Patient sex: F
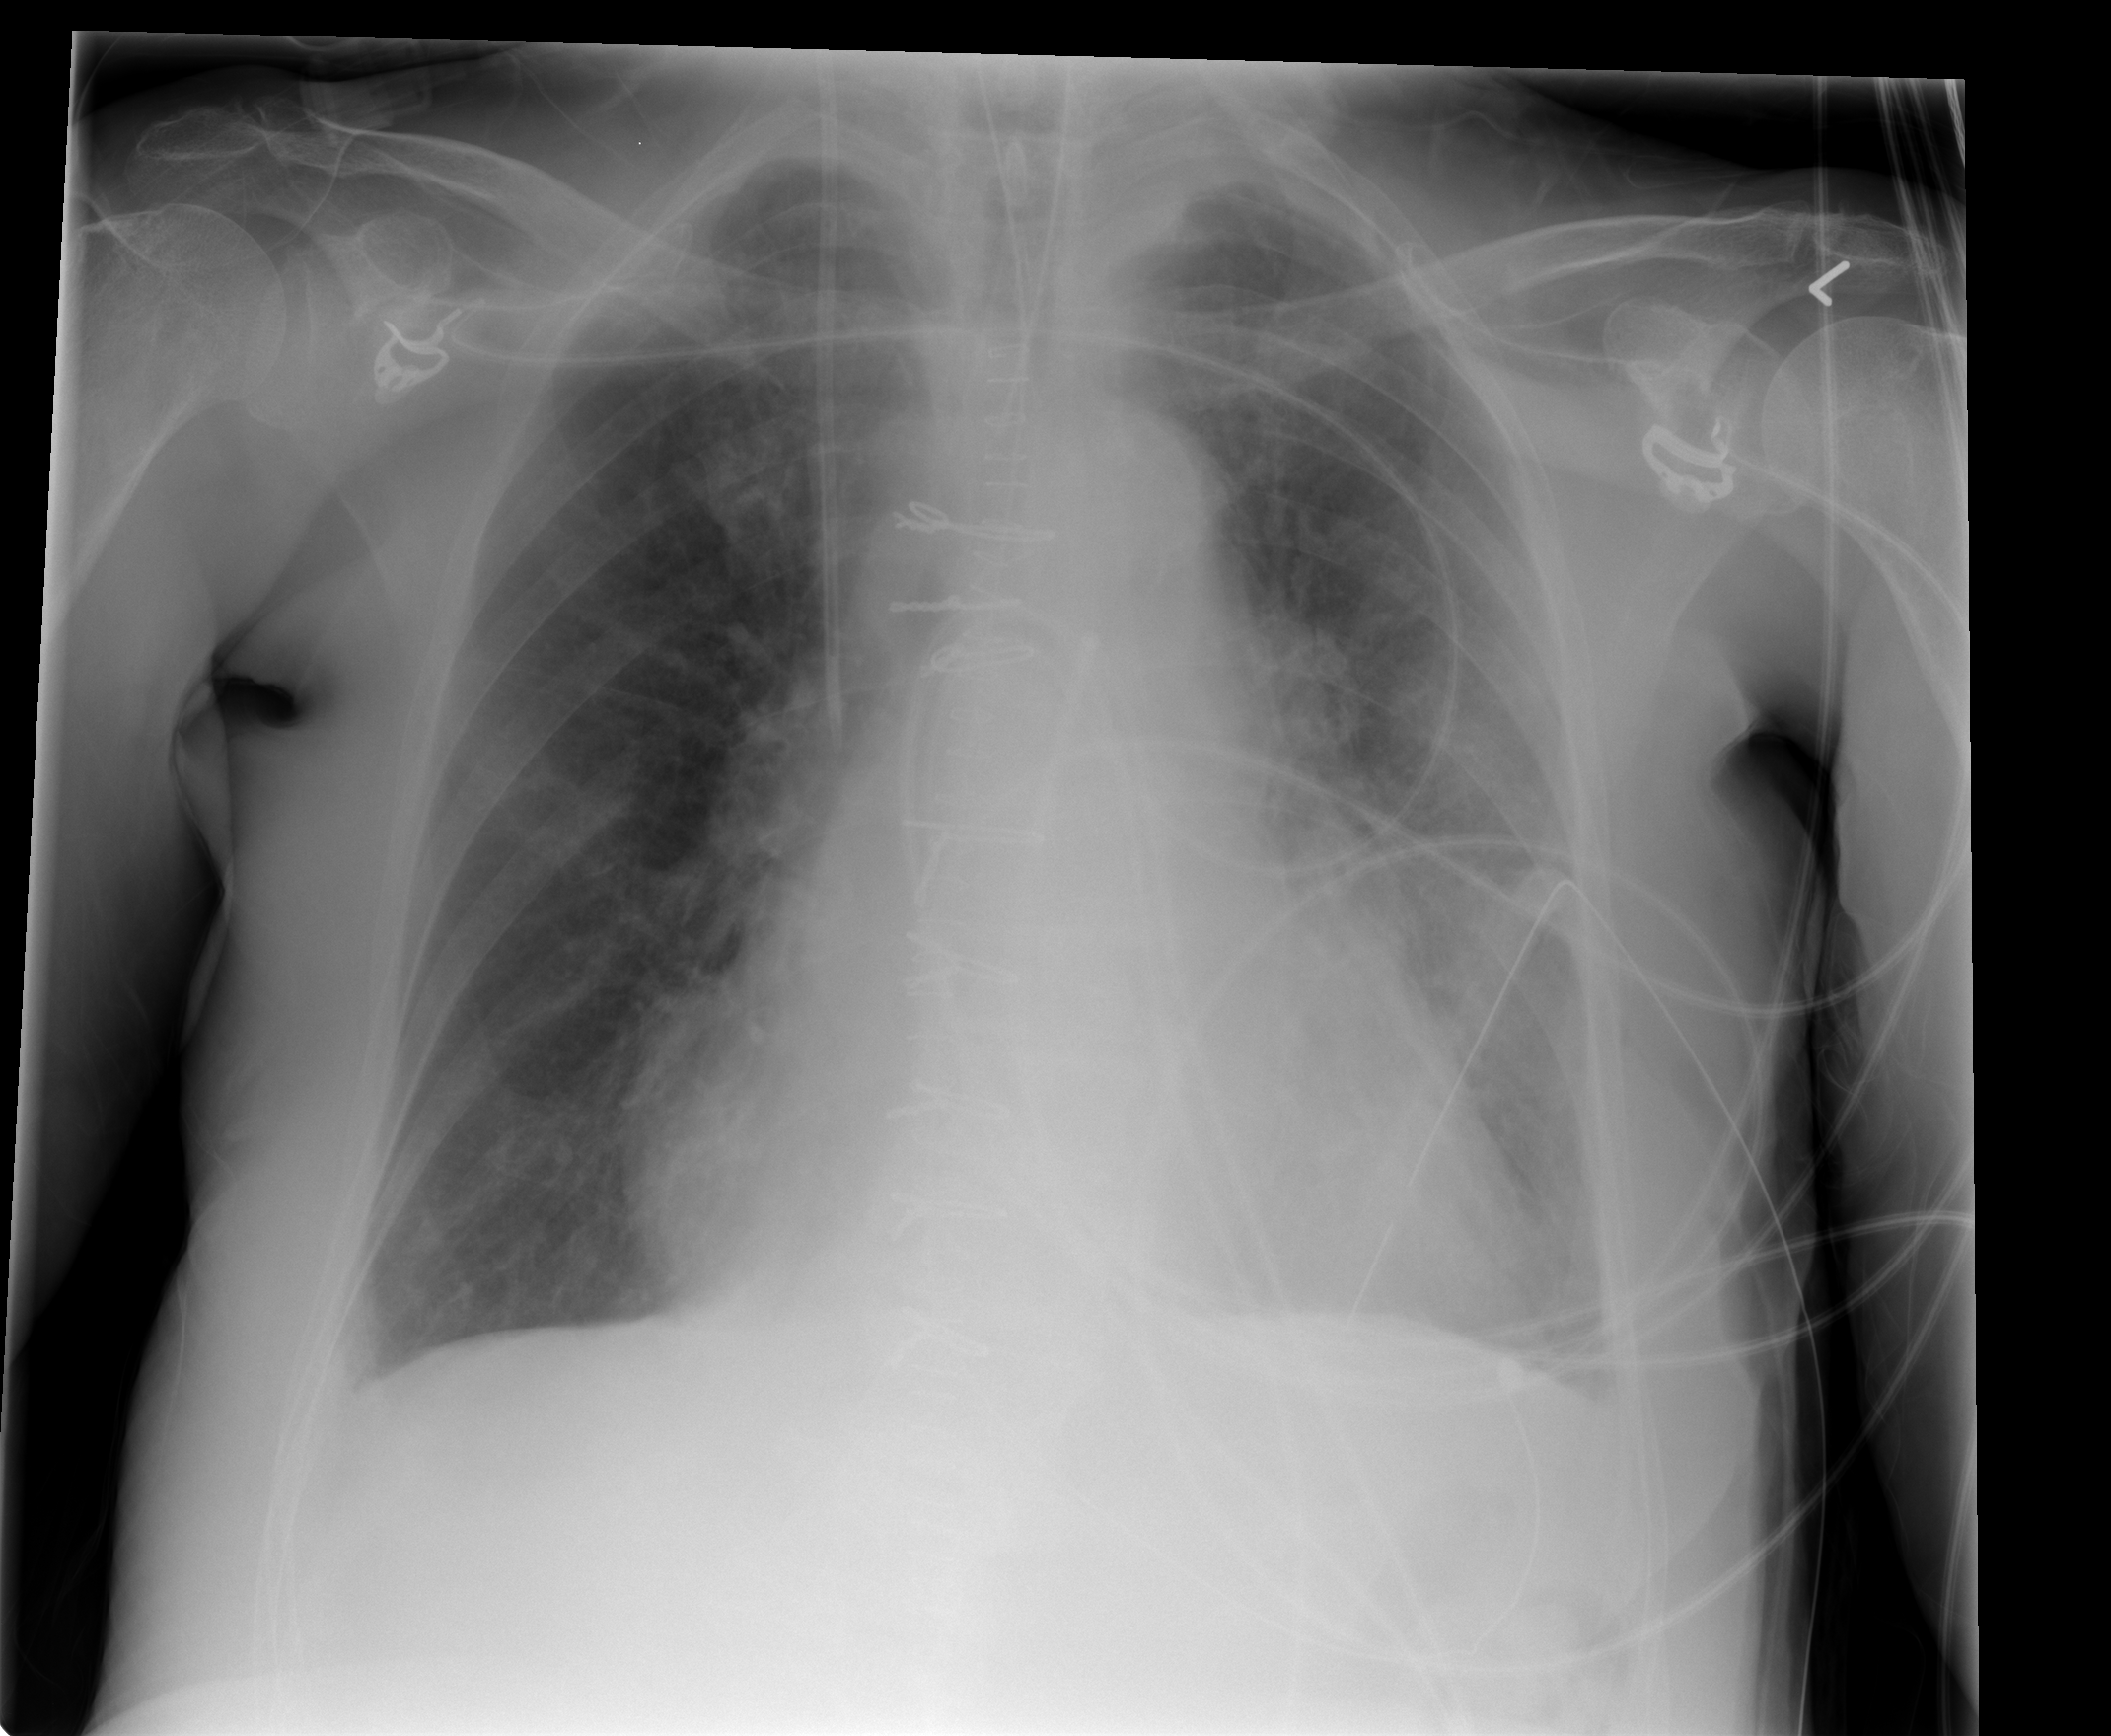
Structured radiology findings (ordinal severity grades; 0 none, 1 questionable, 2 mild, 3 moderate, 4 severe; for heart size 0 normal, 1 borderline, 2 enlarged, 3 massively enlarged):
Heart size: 2
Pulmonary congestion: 3
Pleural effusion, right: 2
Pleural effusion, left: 2
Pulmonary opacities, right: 2
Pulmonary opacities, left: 3
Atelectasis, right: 2
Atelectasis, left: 2